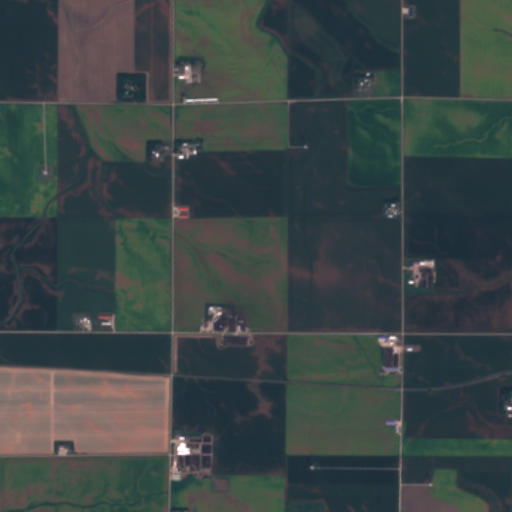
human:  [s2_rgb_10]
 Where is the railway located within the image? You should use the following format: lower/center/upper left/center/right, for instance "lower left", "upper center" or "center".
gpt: The railway is located in the lower of the image.
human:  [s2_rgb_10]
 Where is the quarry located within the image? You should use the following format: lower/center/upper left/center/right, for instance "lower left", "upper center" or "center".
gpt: There is no quarry in the image.